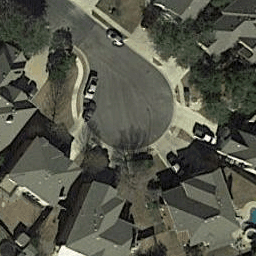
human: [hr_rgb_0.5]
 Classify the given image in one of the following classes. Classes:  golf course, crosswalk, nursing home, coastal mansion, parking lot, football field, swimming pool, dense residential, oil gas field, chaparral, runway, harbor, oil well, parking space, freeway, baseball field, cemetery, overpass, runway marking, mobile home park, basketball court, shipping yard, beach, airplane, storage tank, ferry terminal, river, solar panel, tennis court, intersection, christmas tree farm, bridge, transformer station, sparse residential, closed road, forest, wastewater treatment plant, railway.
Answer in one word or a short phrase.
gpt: closed road